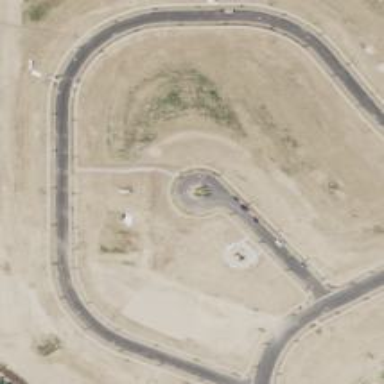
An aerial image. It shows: Turning loop on the road.